Question: When I try to suspend my work in Visual Studio 2013 it gives the following error:
Value cannot be null.
Parameter name: parentHierarchy
I'm using an on premises TFS 2012 server and I was able to shelve the changes afterwards. What could cause this?

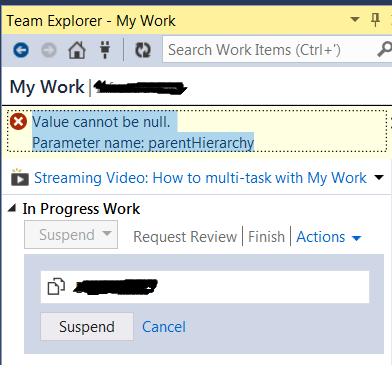
Answer: I had the same issue with TFS 2013 / Vs 2013.
Fixed with Click on Save All command